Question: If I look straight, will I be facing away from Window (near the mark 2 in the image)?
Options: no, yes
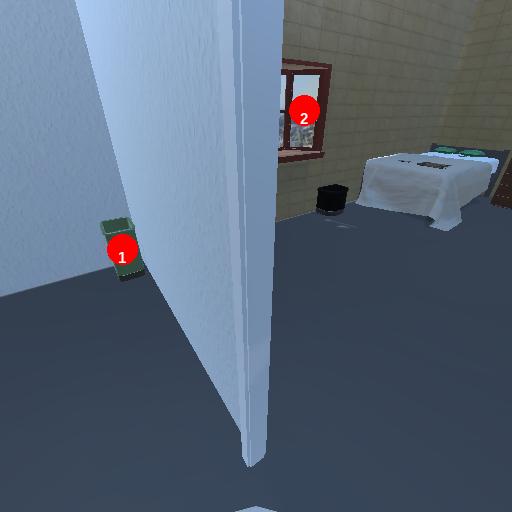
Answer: no